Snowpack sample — Snodgrass Mountain, Crested Butte, Colorado (2/4/25, 12:06 PM MST)
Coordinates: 38.923, -106.968
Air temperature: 35 °F
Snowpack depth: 80 cm
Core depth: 80 cm
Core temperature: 32 °F
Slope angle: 14°, slope face: 78°
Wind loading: low
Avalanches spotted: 0
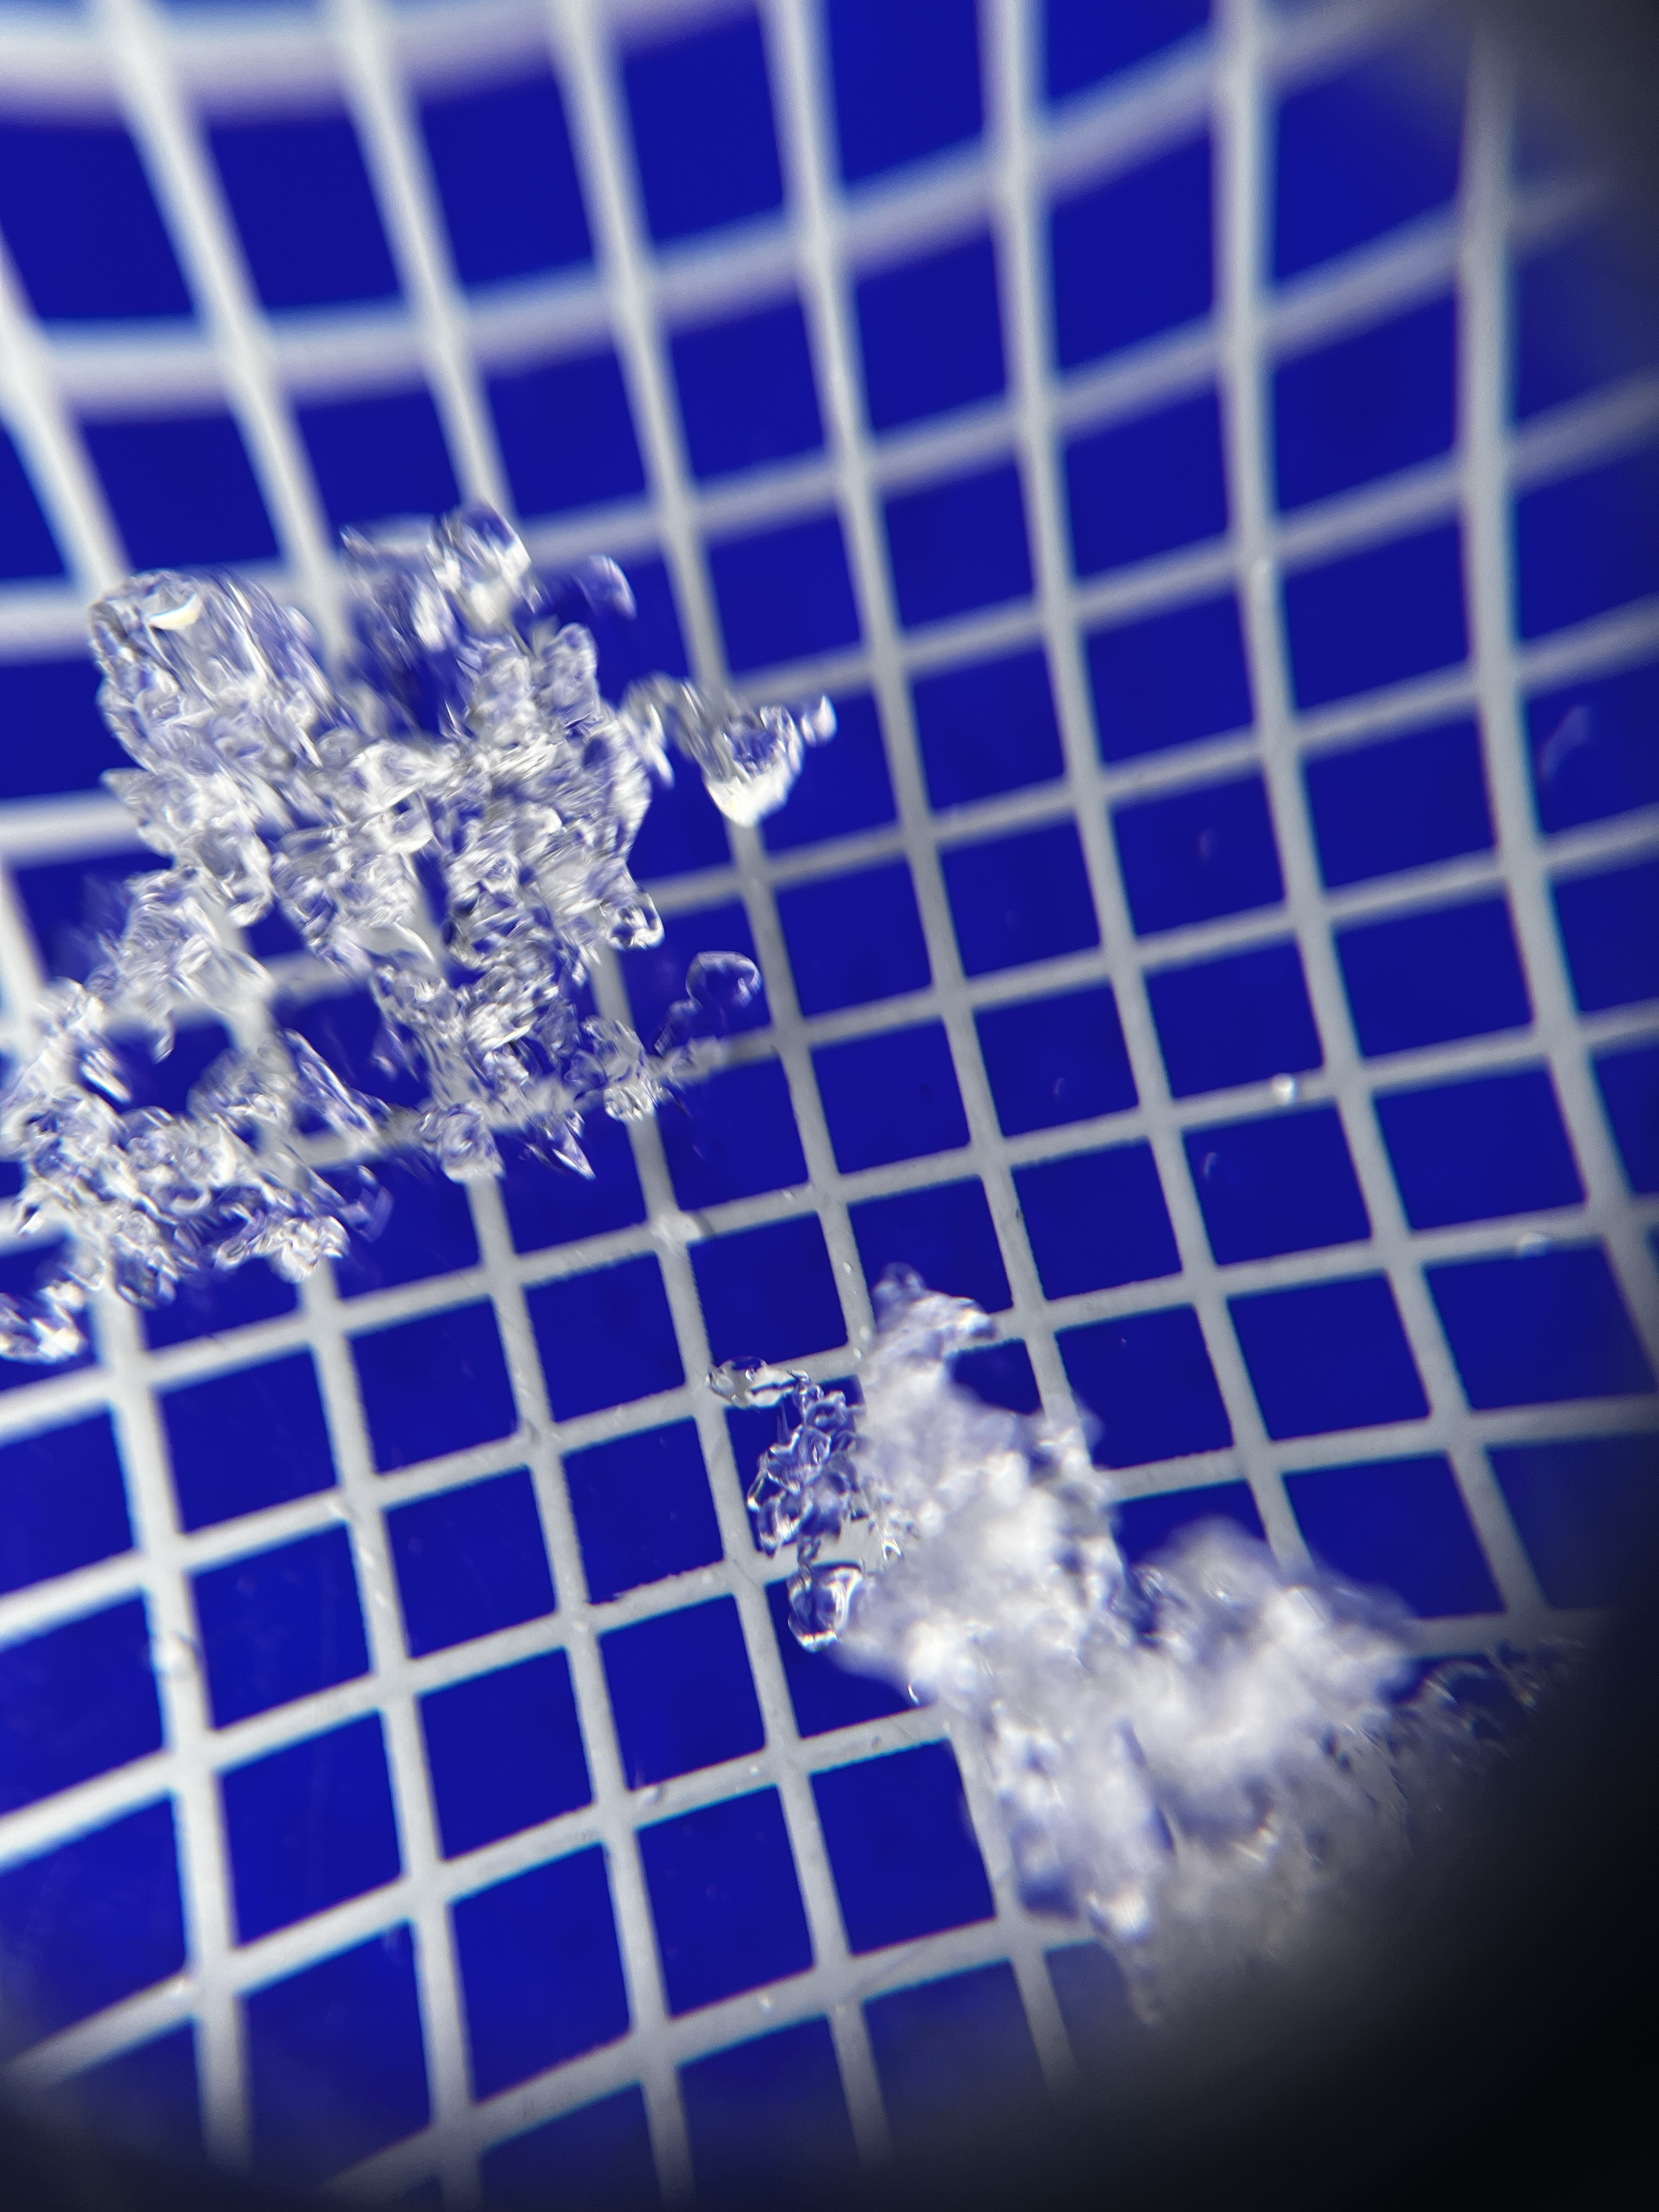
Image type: magnified_profile
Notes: No avalanches nearby, unusually warm weather for the last month reported by residents, Collected 25 yards from treeline